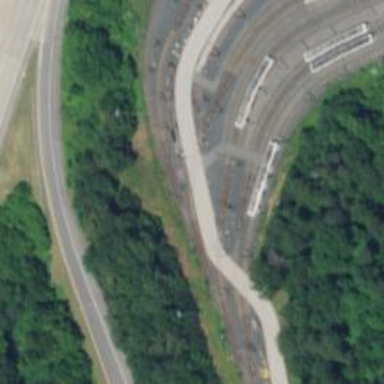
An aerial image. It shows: Light rail service yard with electrified contact lines.